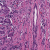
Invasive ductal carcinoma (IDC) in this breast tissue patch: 1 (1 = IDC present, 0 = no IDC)